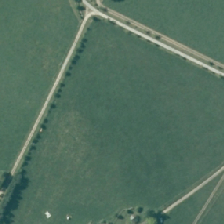
Land cover: shortrotation_cropland